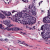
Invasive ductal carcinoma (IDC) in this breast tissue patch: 0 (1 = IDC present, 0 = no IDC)